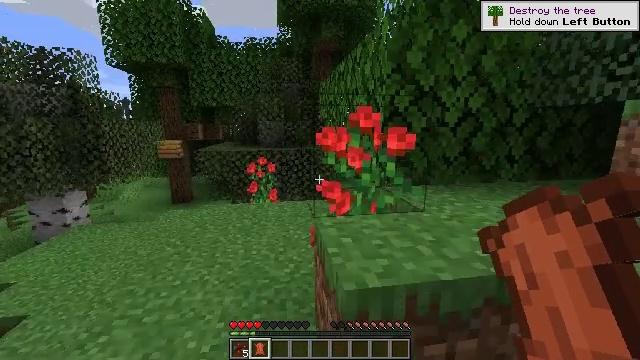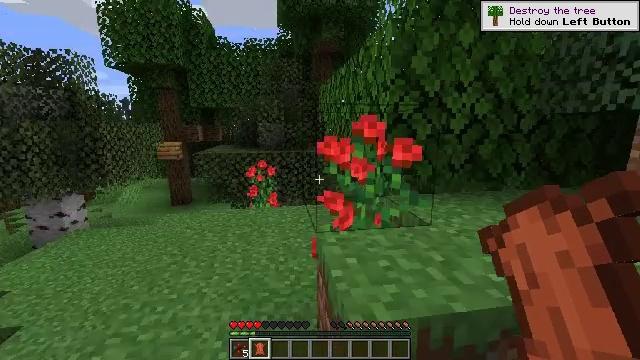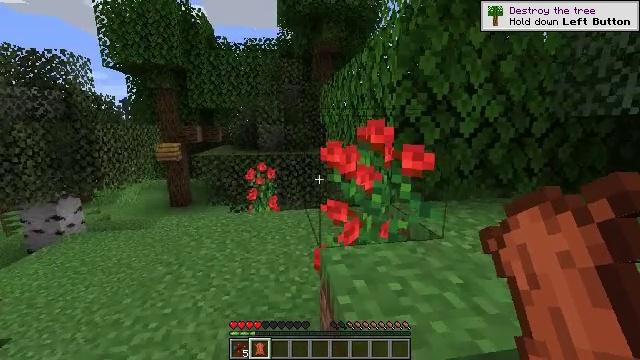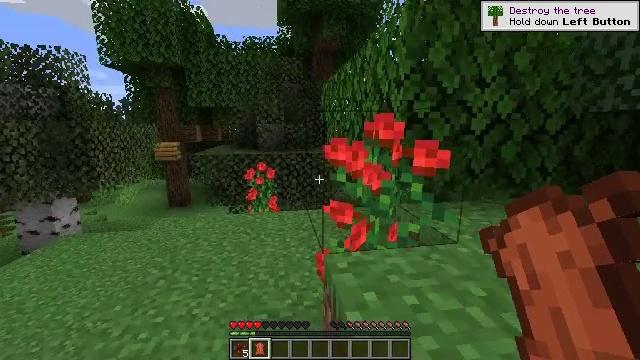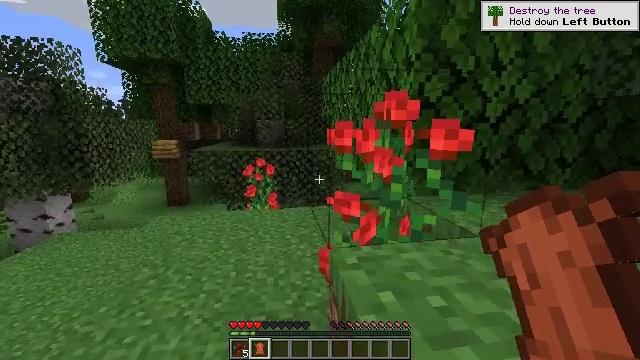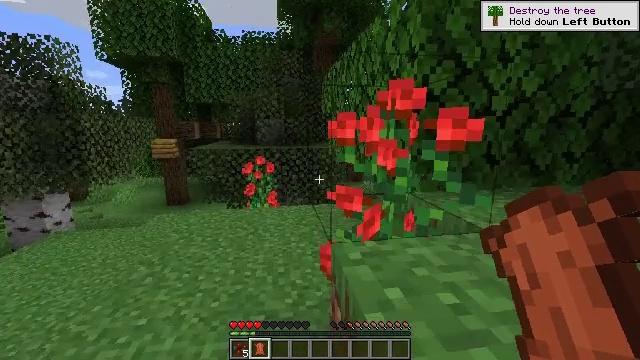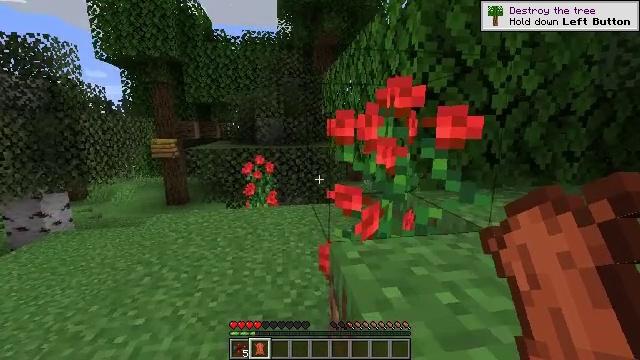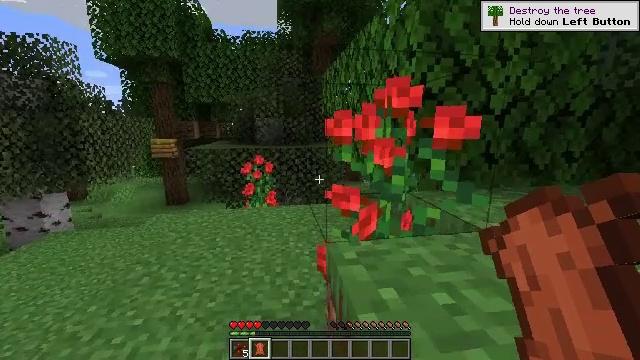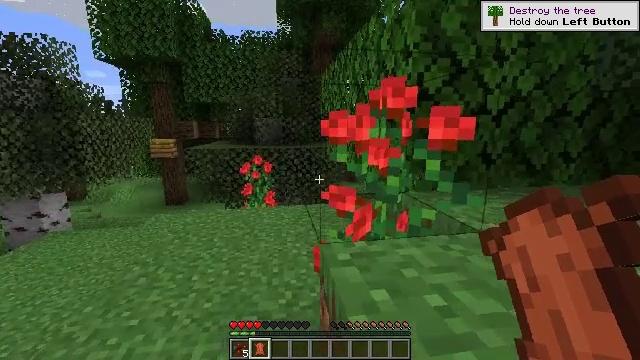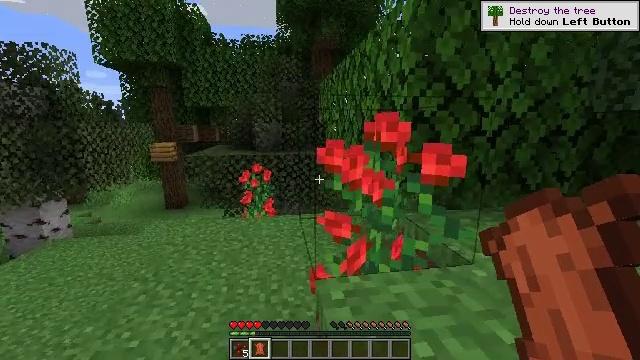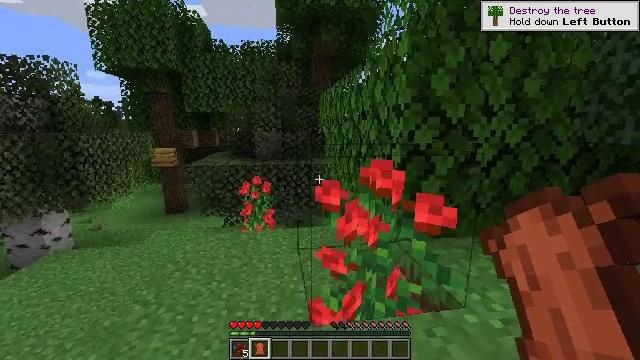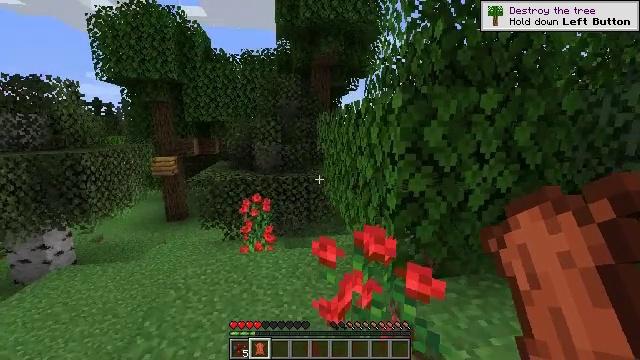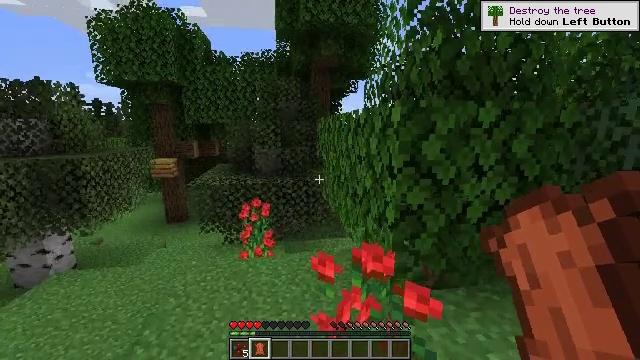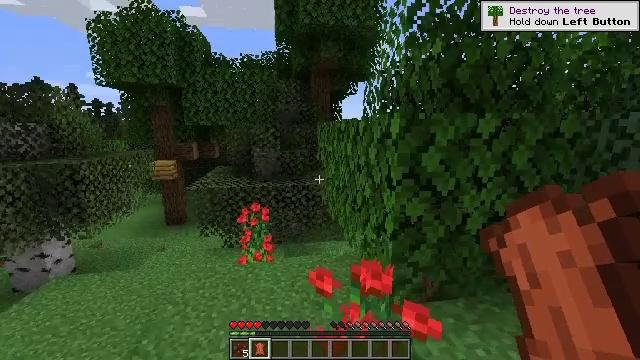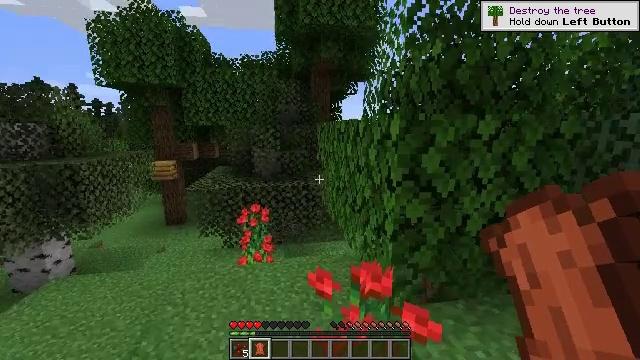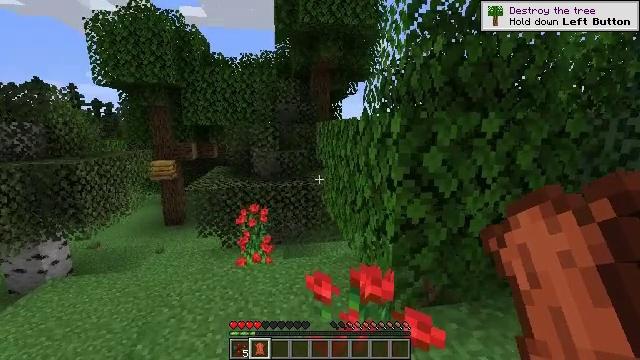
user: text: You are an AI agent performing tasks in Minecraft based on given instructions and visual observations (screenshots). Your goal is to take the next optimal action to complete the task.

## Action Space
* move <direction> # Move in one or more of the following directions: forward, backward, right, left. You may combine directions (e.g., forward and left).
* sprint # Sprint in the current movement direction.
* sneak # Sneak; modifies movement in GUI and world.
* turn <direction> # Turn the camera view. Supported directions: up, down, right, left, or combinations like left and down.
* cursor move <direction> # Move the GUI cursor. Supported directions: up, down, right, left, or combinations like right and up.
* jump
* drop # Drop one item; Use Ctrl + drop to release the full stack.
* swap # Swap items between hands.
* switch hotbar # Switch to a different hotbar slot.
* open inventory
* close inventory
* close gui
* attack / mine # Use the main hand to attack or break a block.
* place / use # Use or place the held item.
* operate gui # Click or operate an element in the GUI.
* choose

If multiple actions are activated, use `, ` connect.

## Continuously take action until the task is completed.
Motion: motion action
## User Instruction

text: Break the bee nest from a tree.
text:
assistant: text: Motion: move forward
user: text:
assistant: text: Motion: move forward
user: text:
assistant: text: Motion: move forward
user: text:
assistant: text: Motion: move forward
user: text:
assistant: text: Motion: move forward
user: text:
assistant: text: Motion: move forward
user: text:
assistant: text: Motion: move forward
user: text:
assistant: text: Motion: move forward
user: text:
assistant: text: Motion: move forward, jump
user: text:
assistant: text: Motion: jump
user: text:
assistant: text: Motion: jump
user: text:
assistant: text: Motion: move forward, jump
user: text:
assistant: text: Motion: move forward
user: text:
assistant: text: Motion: move forward
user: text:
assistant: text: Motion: move forward
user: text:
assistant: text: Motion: move forward
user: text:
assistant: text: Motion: no_op
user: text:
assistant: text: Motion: no_op
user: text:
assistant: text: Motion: no_op
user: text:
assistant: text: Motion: no_op
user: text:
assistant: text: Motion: no_op
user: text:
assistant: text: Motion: no_op
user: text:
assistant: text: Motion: no_op
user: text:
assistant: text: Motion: no_op
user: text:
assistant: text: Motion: no_op
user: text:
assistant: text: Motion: no_op
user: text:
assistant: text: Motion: no_op
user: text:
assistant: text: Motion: move forward
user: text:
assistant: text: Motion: move forward
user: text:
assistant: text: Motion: move forward